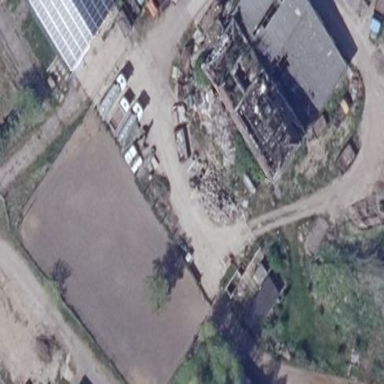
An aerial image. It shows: Ruins of building.